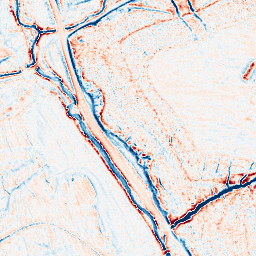
Category: edge_preserving
Decomposition family: anisotropic_diffusion
Decomposition parameters: iterations: 10
kappa: 10
gamma: 0.2
Upsampling method: lanczos
Upsampling parameters: scale: 2
Upsampling scale: 2